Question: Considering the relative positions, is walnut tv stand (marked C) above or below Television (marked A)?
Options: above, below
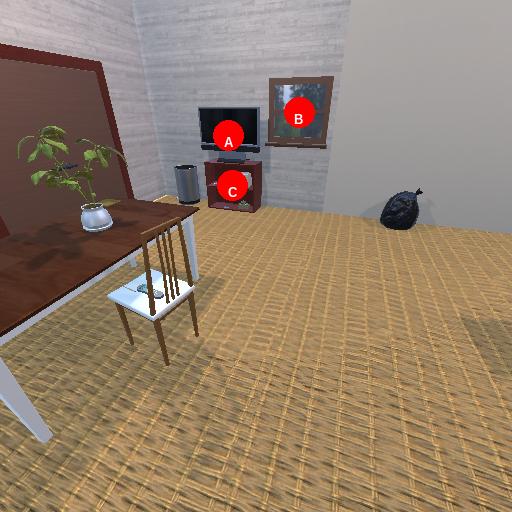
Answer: above